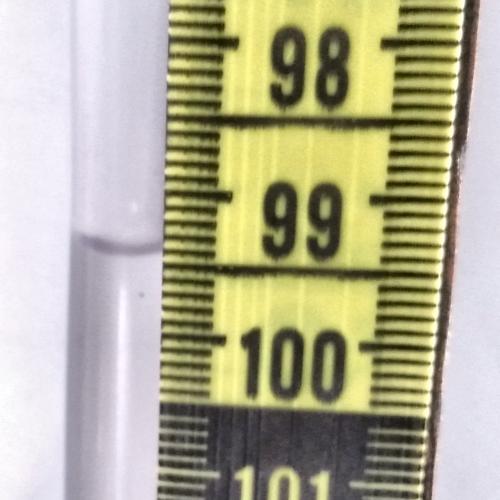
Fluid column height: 99.4 cm